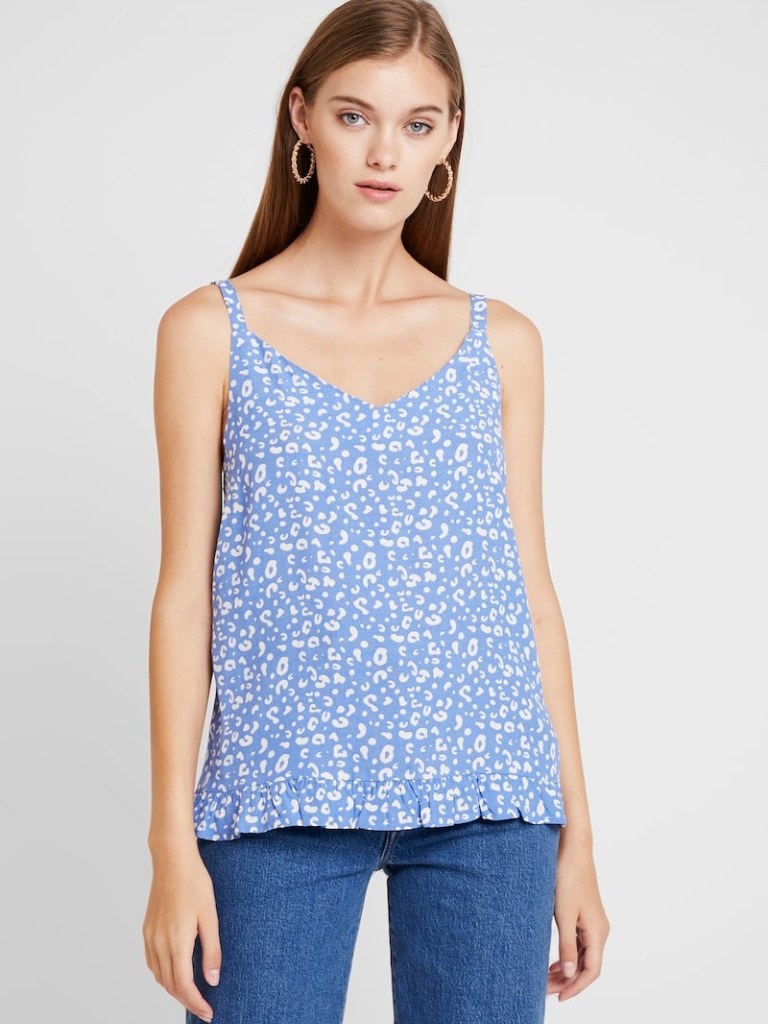
cotton relaxed sleeveless hip length Untucked v-neck camisole